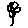
Label: flower